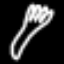
Label: fork